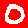
Digit: 0